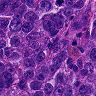
Metastatic tissue present: yes